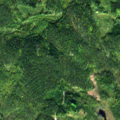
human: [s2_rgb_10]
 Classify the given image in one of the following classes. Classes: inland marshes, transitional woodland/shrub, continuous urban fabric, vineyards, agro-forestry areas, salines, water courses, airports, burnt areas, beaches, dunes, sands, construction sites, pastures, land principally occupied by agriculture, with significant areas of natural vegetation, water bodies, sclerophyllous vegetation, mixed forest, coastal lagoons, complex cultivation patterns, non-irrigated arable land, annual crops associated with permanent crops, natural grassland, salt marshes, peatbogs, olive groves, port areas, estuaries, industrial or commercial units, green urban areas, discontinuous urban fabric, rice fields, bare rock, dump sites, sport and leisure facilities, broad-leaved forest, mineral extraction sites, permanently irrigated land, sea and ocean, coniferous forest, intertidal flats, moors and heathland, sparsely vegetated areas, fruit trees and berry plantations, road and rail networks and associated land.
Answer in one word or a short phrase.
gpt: coniferous forest, mixed forest